Question: I'm having a 2D grid of points where each of the points have a corresponding label, which is in the range '[0.0, 5.0]'. Now I want to do the following:
However, I don't want to do this using a <URL>. I've tried to do it with a and plot:
'''
import matplotlib.pyplot as plt
np.random.seed(1234)
x = np.linspace(-1.0, 1.0, num=5)
xx, yy = np.meshgrid(x, x)
z = np.random.randint(low=0, high=6, size=xx.shape)
levels = np.arange(0, 6)
fig, axes = plt.subplots(nrows=2, ncols=2)
axes[0, 0].contourf(xx, yy, z)
axes[0, 1].contour(xx, yy, z, colors='k')
axes[1, 0].scatter(xx, yy, marker='.', c=z)
axes[1, 1].pcolormesh(xx, yy, z)
plt.show()
'''
How should I specify the levels of the 'contourf' plot such that I get contour lines separating the labels. (Similar to the plot)
Additionally, how can I fix the color for every label, i.e label 4 should always have color red?
EDIT: This is an example of a 'contourf' plot which produces too many coloured areas:

Actually, there are only two labels in the grid. However, at the border between the two areas, several additional contour lines are drawn.
For the example above, there should be a single contour line separating the two areas (cyan and blue)
I appreciate any help.
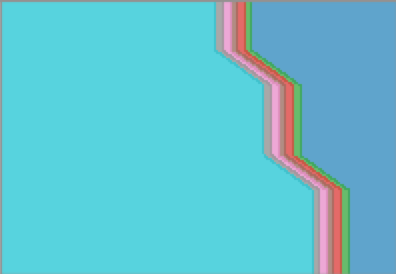
Answer: Possibly you simply forgot to provide the levels you want to show. For N labels, one would need 7 levels, e.g. for labels '[0 1 2 3 4 5]' one would choose levels such that the labels are in the middle of the level interval, '[-0.5 0.5 1.5 2.5 3.5 4.5 5.5]'.
'''
import numpy as np
import matplotlib.pyplot as plt
import matplotlib.colors
np.random.seed(1234)
x = np.linspace(-1.0, 1.0, num=5)
xx, yy = np.meshgrid(x, x)
z = np.random.randint(low=0, high=6, size=xx.shape)
levels = np.arange(0, z.max()+2)-0.5
fig, ax = plt.subplots()
im = ax.contourf(xx, yy, z, levels=levels)
fig.colorbar(im, ax=ax, ticks=np.unique(z))
ax.contour(xx, yy, z, colors='k',levels=levels)
ax.scatter(xx, yy, marker='.', c=z)
plt.show()
'''
<URL>
Note that the colors of the contourf plot are slightly different than those of the scatter. The reason is explained in the answer to the question: <URL>